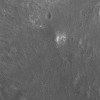
Atmospheric dust classification: not_dusty